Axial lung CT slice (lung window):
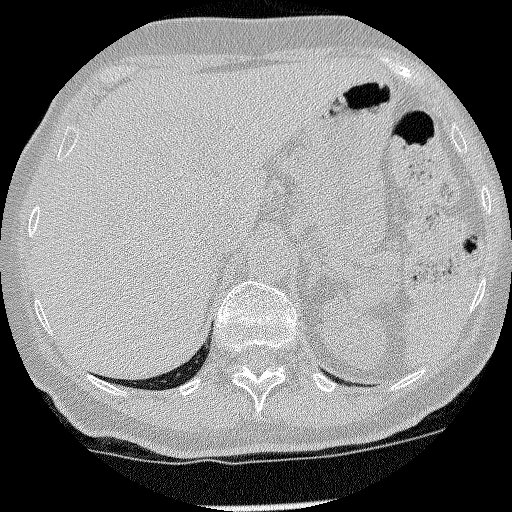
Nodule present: no